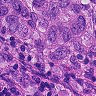
Metastatic tissue present: yes